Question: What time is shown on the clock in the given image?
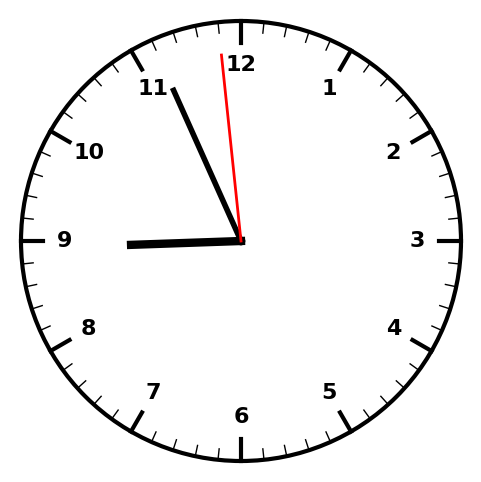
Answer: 08:55:59